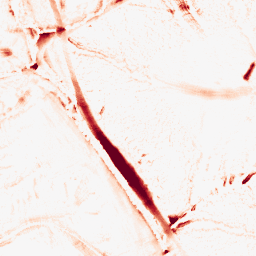
Category: morphological
Decomposition family: morphological
Decomposition parameters: operation: opening
size: 10
Upsampling method: quadratic
Upsampling parameters: scale: 2
Upsampling scale: 2